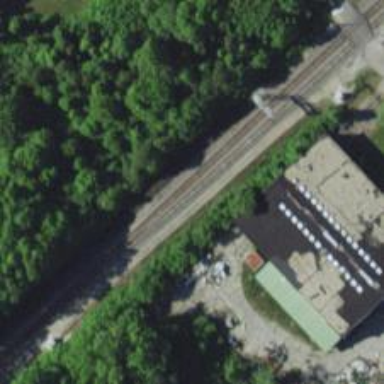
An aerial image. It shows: Railway siding for service.